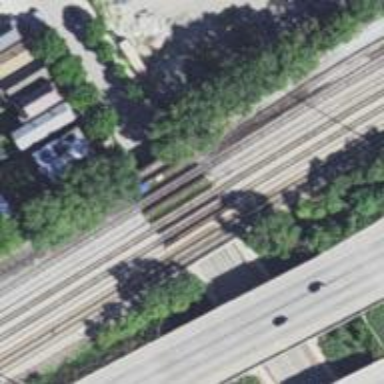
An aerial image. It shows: Railway bridge over siding rail track.